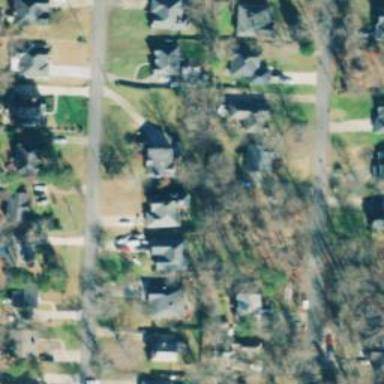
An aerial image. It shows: Residential road.